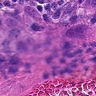
Metastatic tissue present: yes